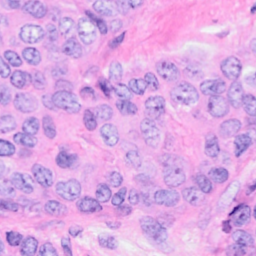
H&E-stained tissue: Breast